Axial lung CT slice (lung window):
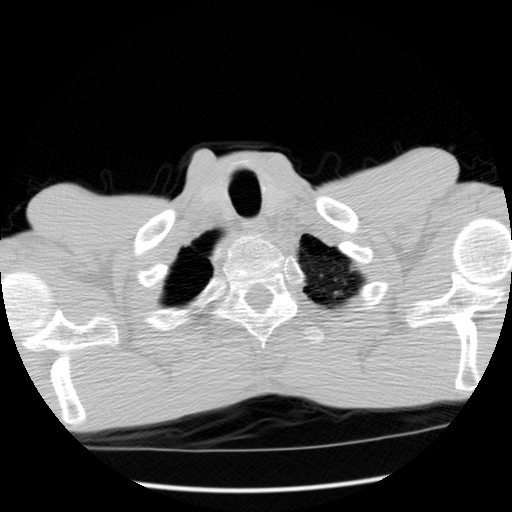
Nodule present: no